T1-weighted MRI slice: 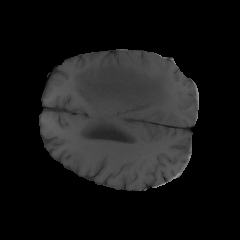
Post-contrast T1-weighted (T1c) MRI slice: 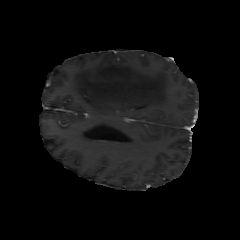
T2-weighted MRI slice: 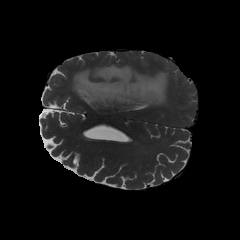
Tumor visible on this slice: yes